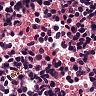
Metastatic tissue present: no